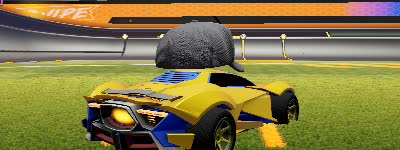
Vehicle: werewolf